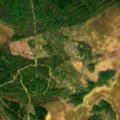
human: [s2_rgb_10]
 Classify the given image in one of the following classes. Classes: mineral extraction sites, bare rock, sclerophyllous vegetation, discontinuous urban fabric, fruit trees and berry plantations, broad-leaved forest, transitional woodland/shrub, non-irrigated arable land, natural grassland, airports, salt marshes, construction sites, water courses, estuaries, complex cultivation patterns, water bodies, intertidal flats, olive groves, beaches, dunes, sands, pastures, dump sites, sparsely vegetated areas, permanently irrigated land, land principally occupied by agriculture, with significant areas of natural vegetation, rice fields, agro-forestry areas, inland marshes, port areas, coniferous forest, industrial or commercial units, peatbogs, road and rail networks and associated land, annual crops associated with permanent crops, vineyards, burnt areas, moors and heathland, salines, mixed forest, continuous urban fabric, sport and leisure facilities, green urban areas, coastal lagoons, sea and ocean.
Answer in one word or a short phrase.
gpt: coniferous forest, mixed forest, transitional woodland/shrub, peatbogs